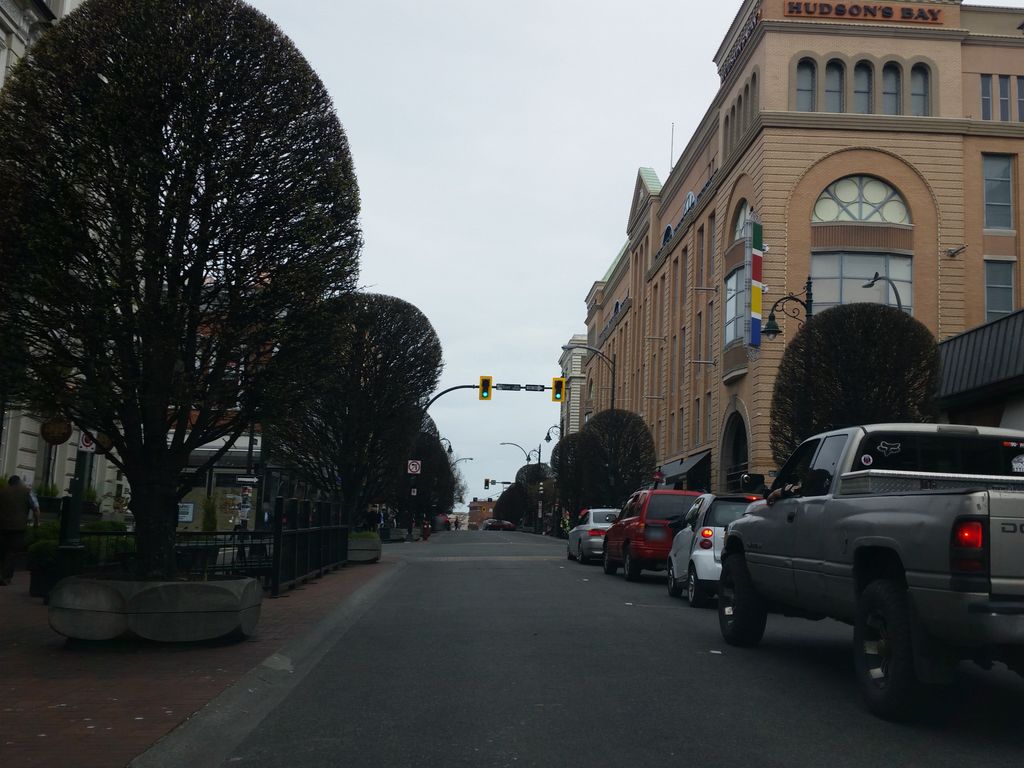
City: victoria